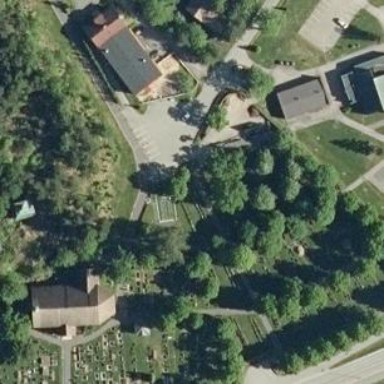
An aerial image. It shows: Historical site featuring war memorial.